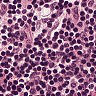
Metastatic tissue present: no